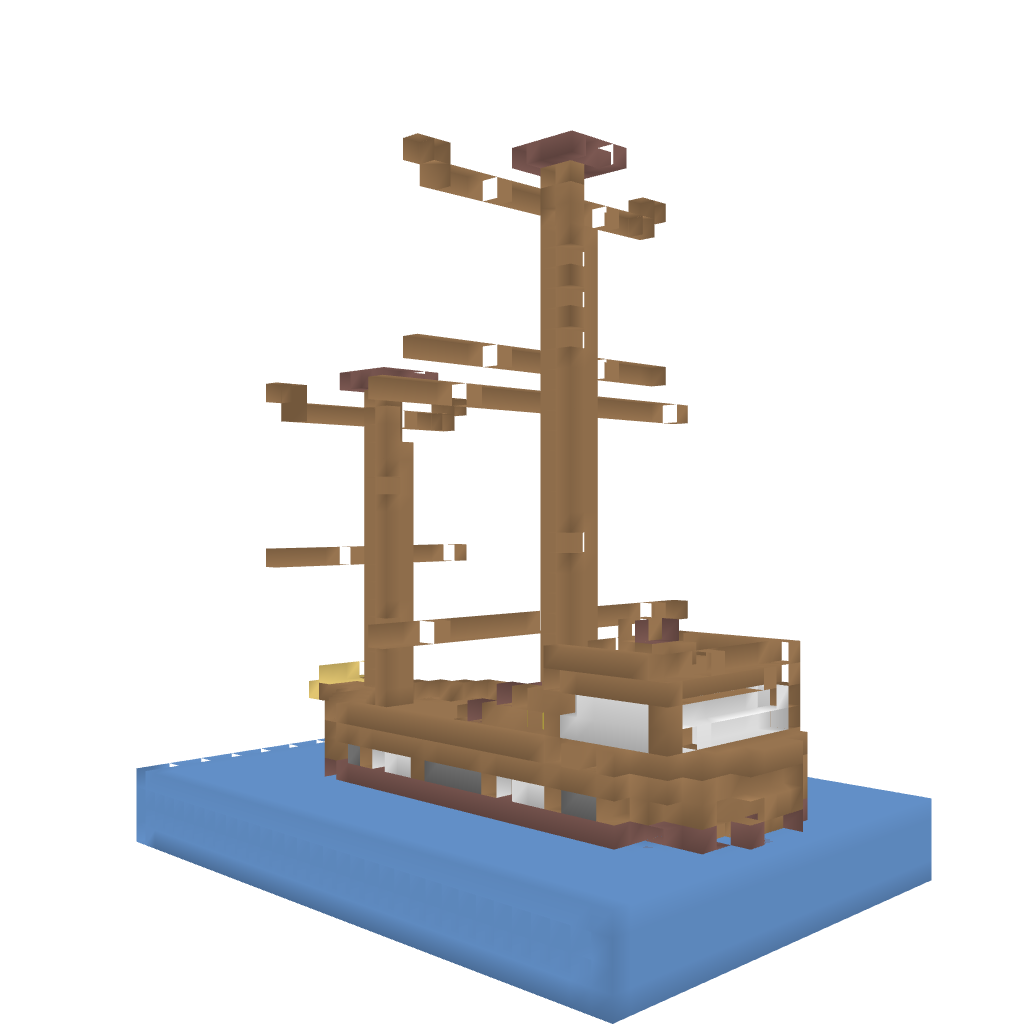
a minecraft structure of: Small Boat 1 high quality